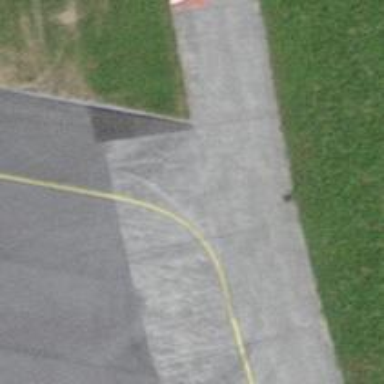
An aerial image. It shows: View of taxiway at the airport.